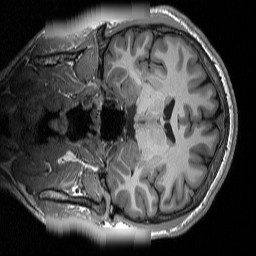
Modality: T1w
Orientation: coronal